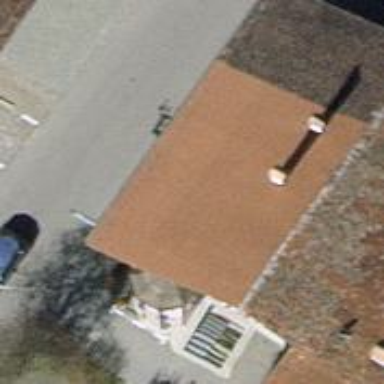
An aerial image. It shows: Restaurant.